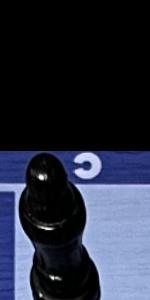
Label: Empty